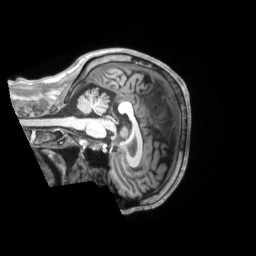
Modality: T1w
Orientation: sagittal
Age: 52
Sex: male
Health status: ill
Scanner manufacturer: siemens
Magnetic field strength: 3 T
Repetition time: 2.2 s
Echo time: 0.00157 s